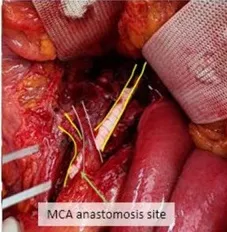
SMA interposition bypass using a PTFE graft with mid-colic artery bypass was done (C).
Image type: medical_photograph (other_medical_photograph)